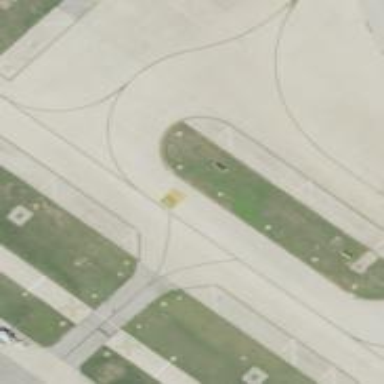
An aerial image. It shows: Image of taxiway at airport.